Interaction volume radius: 10 \u00c5
Interaction volume height: 10 \u00c5
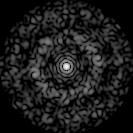
Disorder parameter: 0.8536